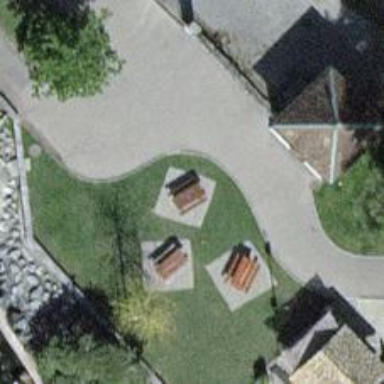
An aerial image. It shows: Picnic table located in leisure land area.